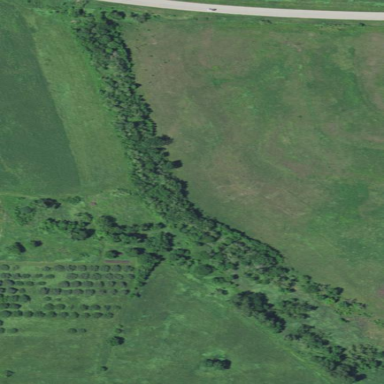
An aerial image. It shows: Deciduous broadleaved woodland.